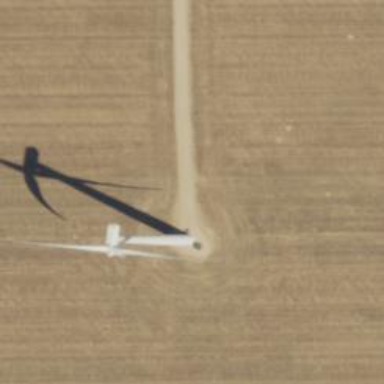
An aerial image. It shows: Wind generator powered by horizontal-axis wind turbine.